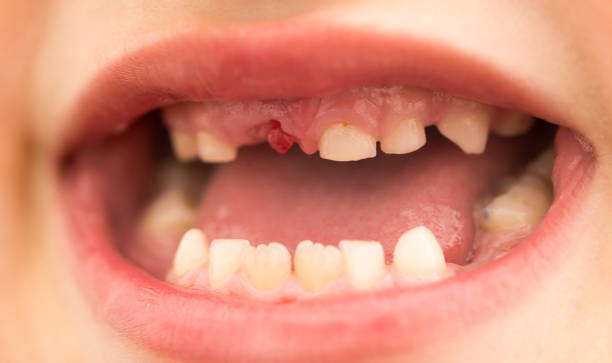
Condition: hypodontia